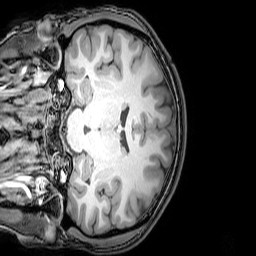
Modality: T1w
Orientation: coronal
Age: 18
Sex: female
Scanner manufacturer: philips
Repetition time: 0.008135 s
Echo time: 0.00372 s